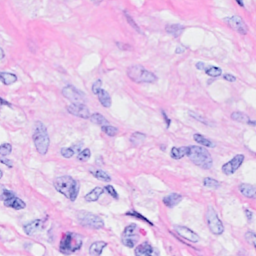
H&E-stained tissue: Breast